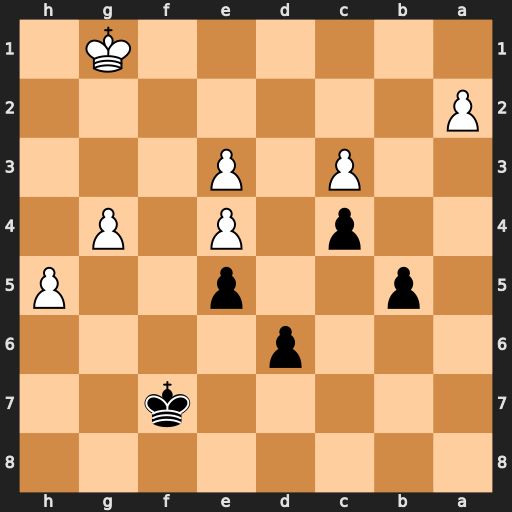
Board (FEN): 8/5k2/3p4/1p2p2P/2p1P1P1/2P1P3/P7/6K1
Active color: b
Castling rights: -
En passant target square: -
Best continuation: b4 cxb4 c3 Kf1 c2